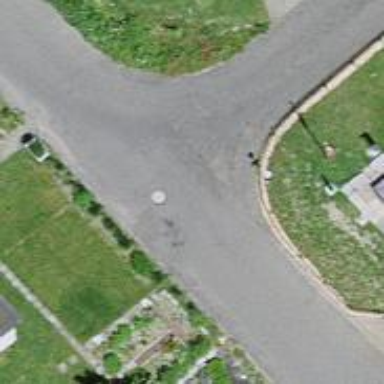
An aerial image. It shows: Residential road.